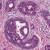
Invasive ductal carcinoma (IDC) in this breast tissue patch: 0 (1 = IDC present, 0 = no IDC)